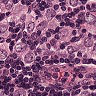
Metastatic tissue present: yes